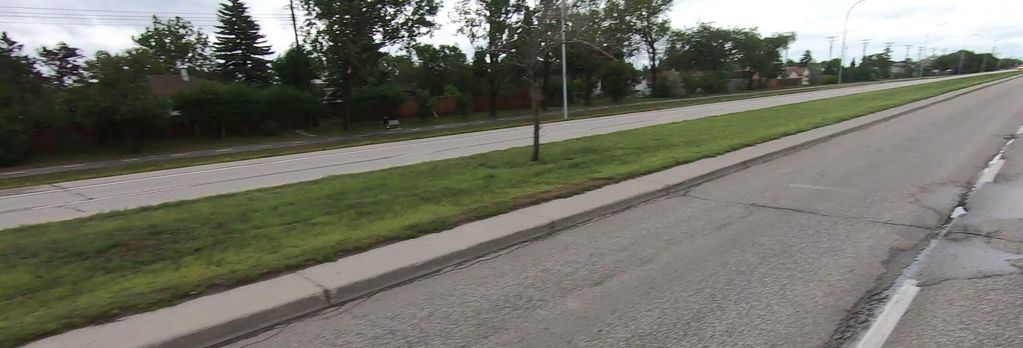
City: winnipeg